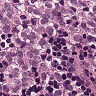
Metastatic tissue present: yes